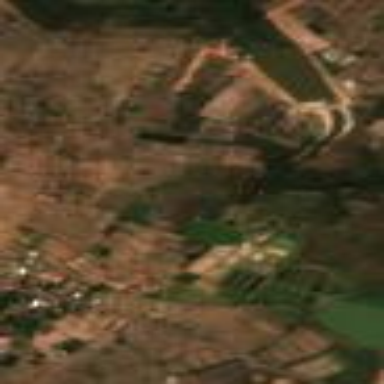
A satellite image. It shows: Farmland with rice crops producing rice.